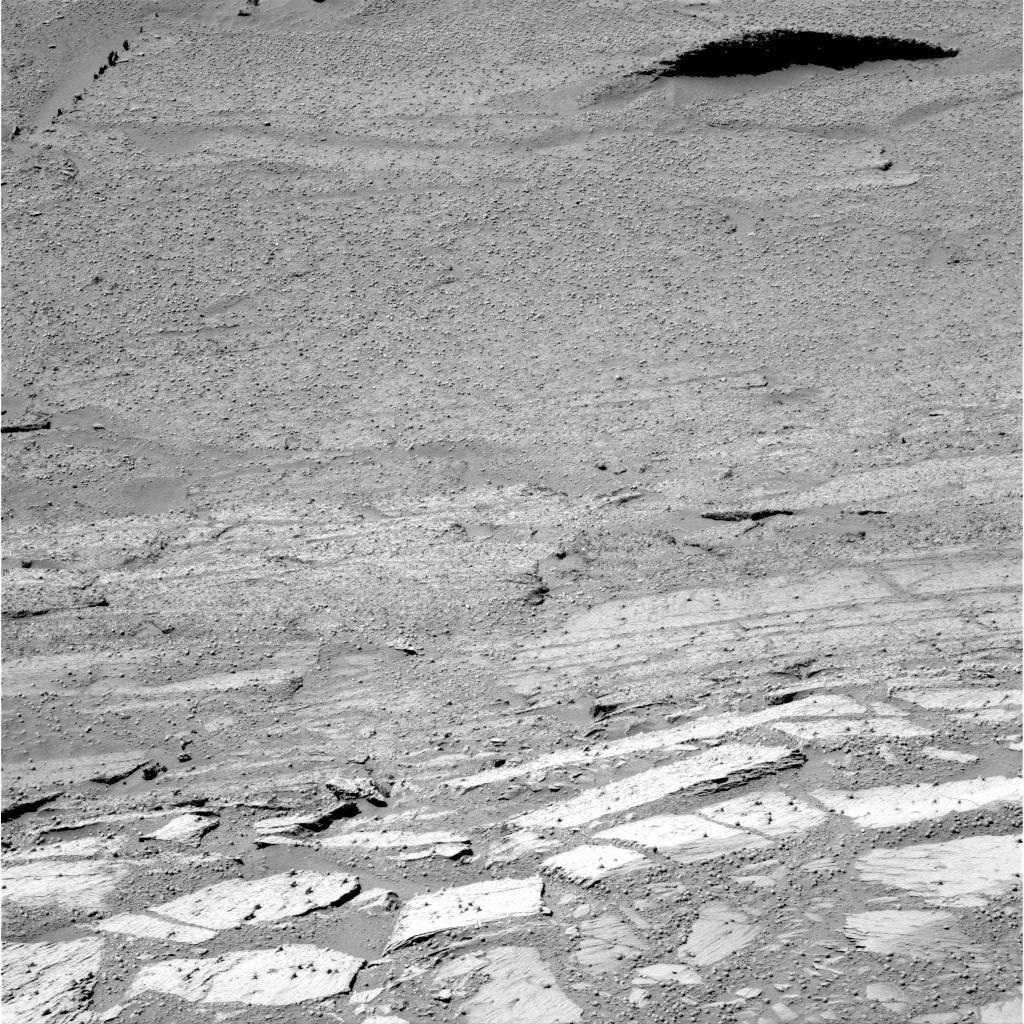
Terrain classes present: Bedrock, Gravel / Sand / Soil, Shadow